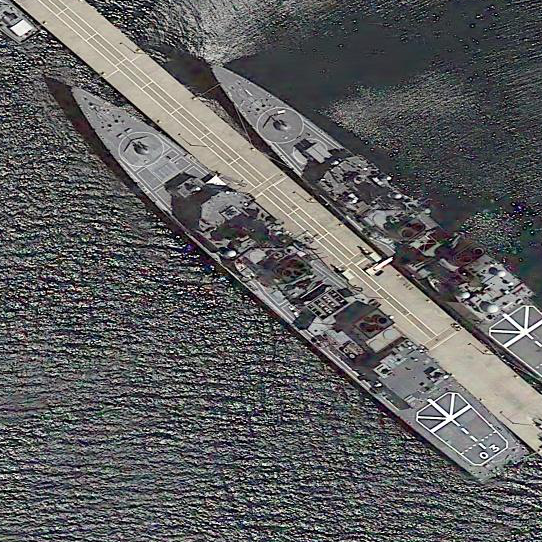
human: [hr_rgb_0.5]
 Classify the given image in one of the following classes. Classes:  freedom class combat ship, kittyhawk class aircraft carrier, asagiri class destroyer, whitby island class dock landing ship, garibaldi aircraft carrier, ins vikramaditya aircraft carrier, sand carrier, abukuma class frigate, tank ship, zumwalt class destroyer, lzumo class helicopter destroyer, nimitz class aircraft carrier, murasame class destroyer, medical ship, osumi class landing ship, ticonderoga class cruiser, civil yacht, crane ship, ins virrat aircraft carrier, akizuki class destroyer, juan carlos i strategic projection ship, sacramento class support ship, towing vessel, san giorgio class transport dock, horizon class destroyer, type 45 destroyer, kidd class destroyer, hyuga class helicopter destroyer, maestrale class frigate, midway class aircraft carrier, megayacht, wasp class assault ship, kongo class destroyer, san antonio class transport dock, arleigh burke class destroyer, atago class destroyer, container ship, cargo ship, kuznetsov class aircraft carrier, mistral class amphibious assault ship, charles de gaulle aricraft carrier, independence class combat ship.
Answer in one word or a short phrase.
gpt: Asagiri class destroyer